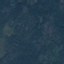
Label: Forest